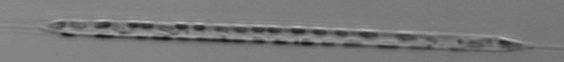
Label: Rhizosolenia